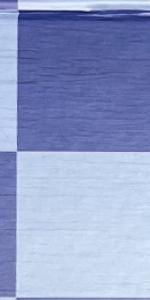
Label: Empty